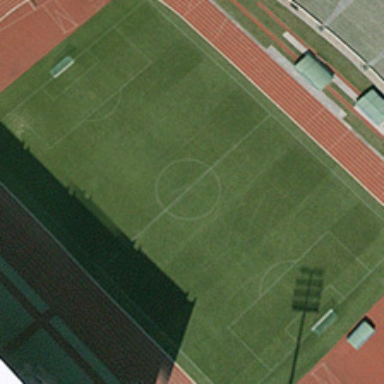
A football field is in a playground .